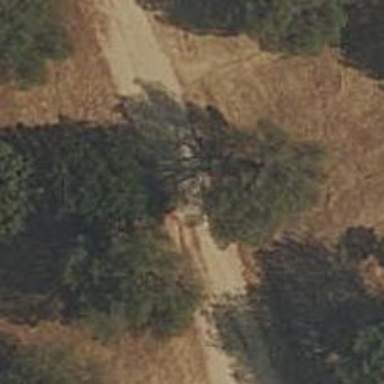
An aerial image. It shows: Dirt path.